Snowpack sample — Buffalo Mountain, Silverthorne, Colorado, USA (2/22/26, 2:02 PM MST)
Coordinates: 39.622, -106.113
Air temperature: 33 °F
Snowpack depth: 63 cm
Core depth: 10 cm
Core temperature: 30.2 °F
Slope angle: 11°, slope face: 116°
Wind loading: low
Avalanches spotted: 0
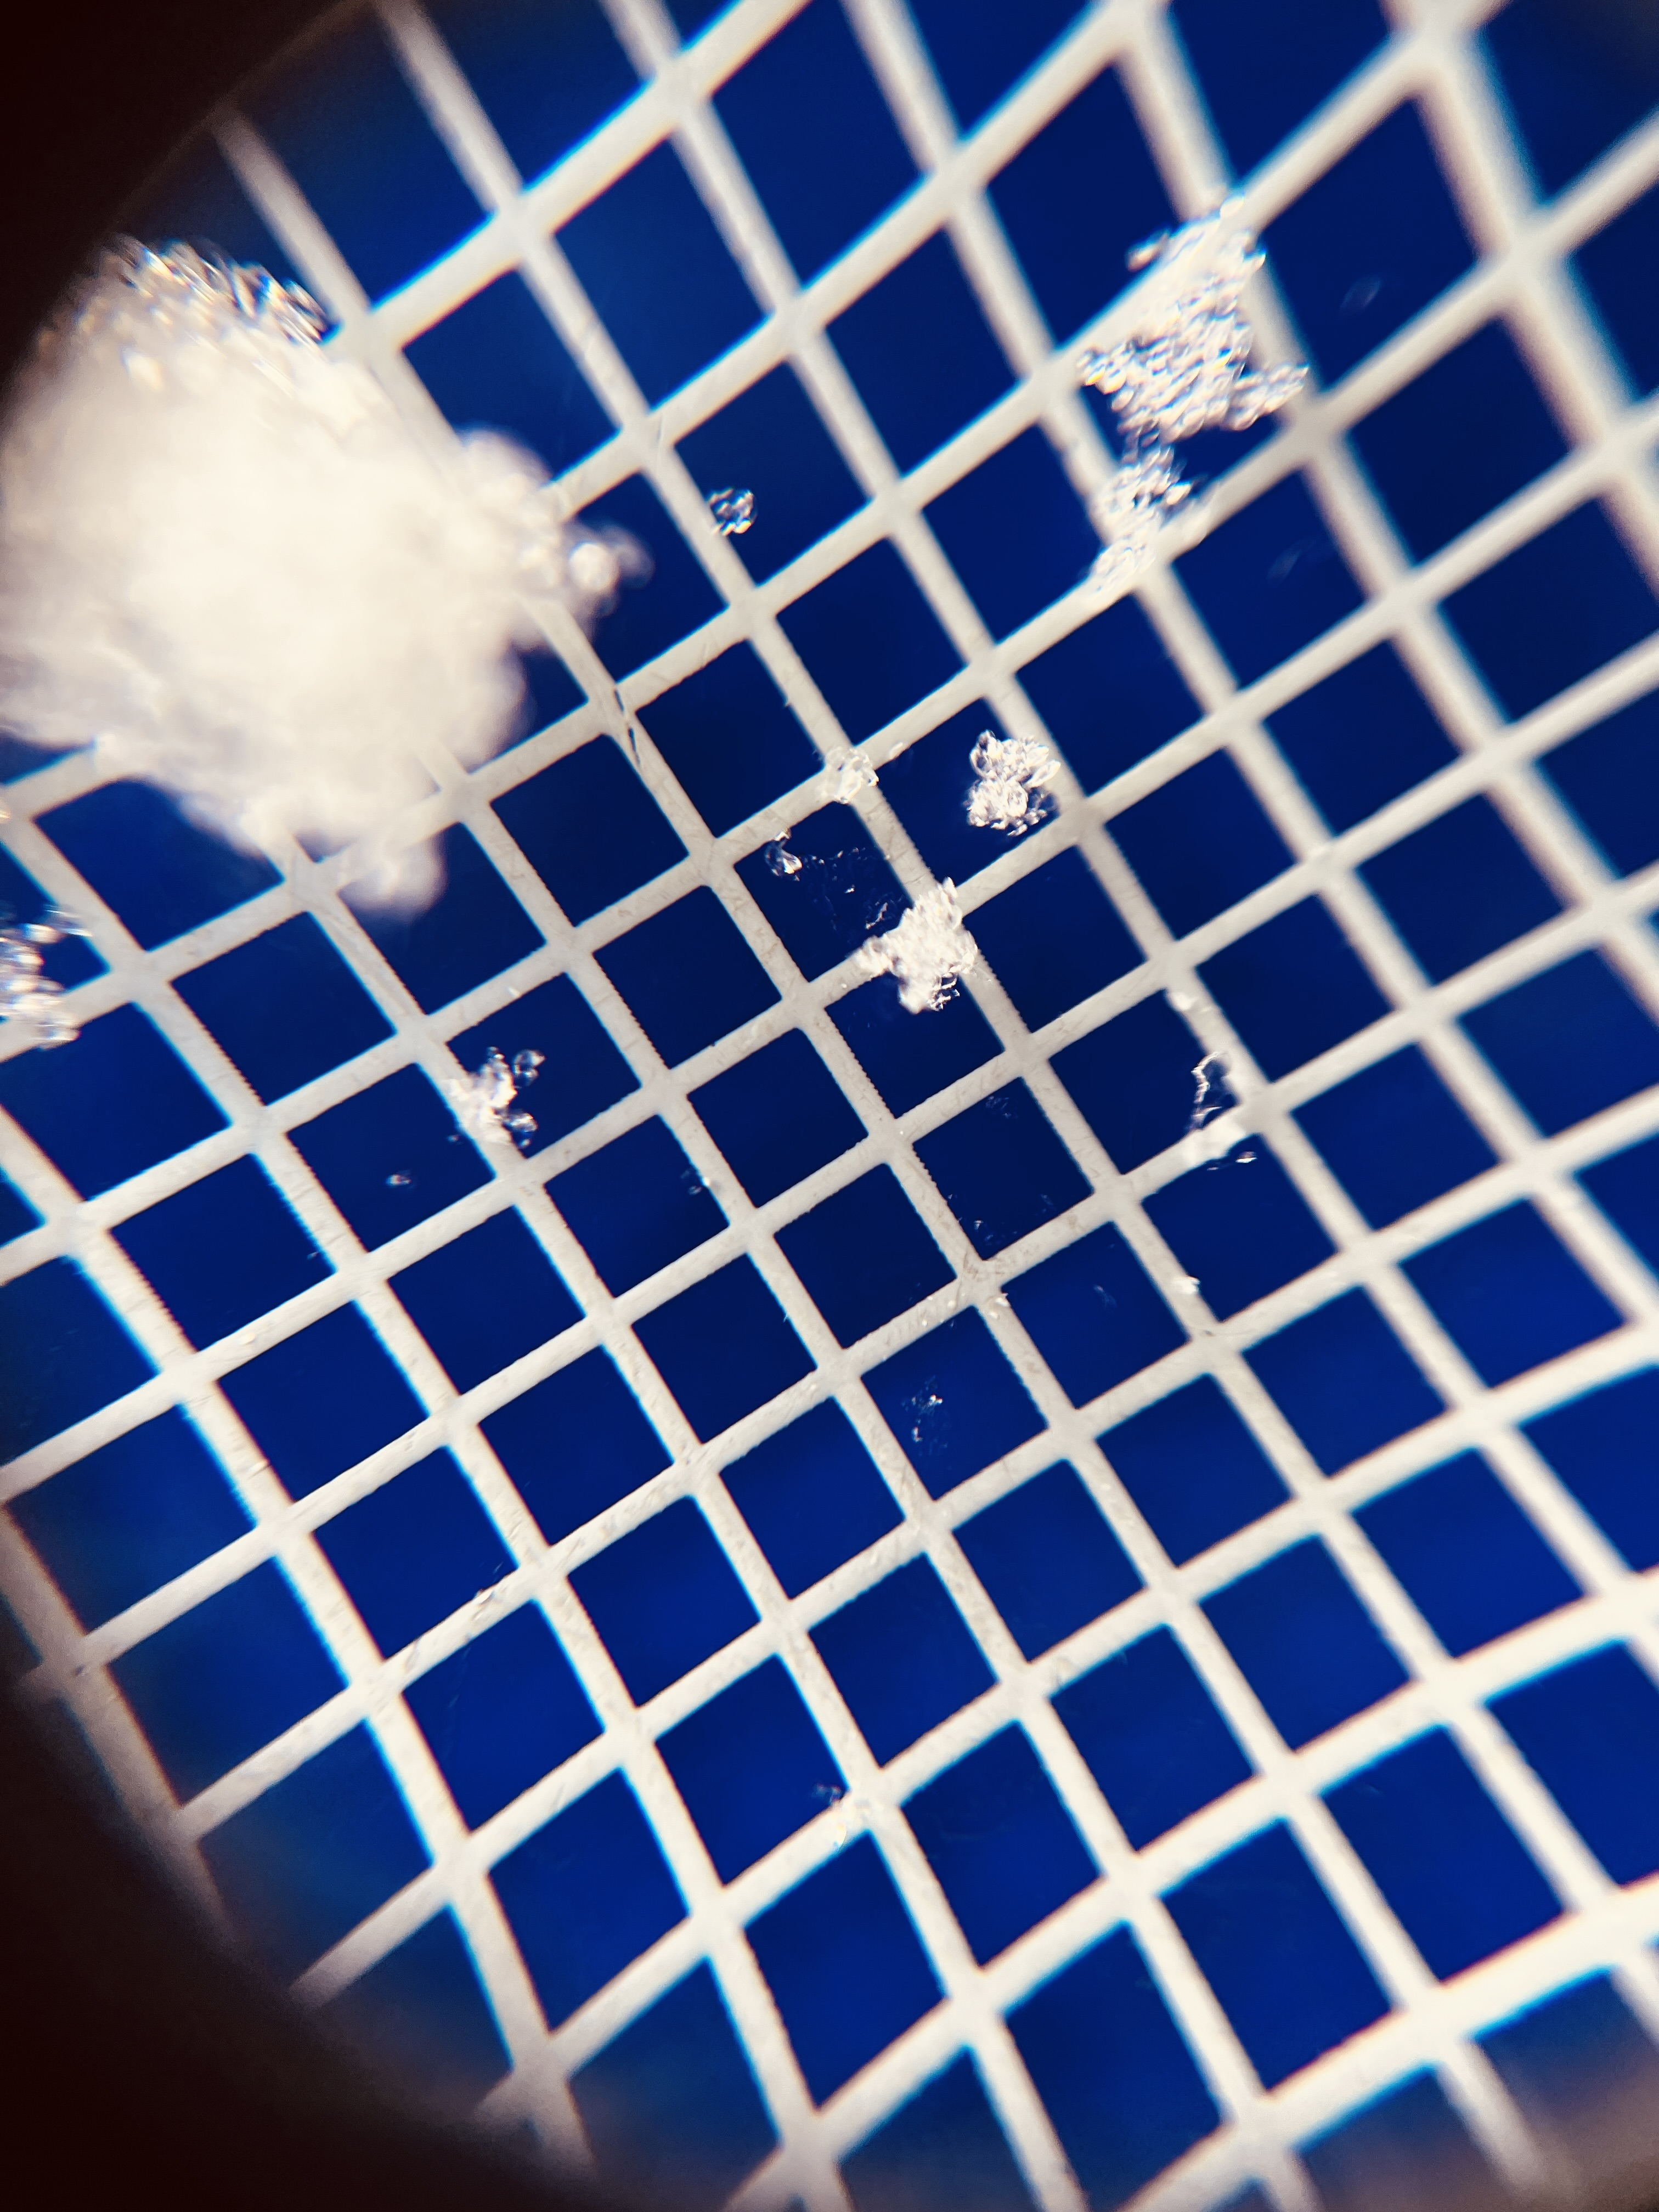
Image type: magnified_profile
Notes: In a firebreak similar to site 1, minimal wind loading with no spotted avalanches (not many faces in view though)